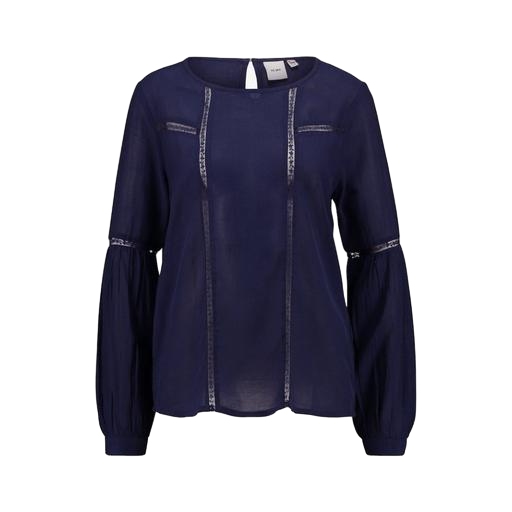
blue longsleeved blouse, longsleeved blouse, agata blouse, white background